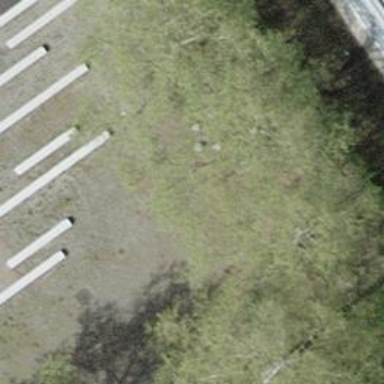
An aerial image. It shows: Grey bench.